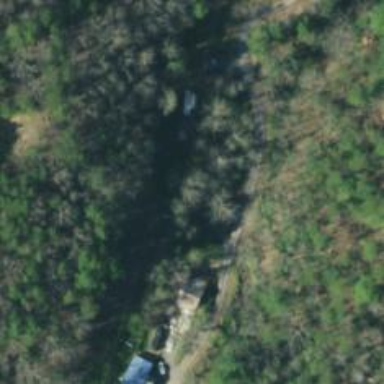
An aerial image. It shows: Culvert tunnel.